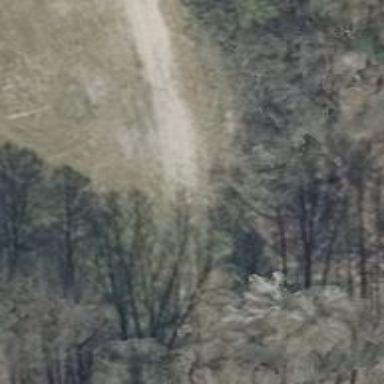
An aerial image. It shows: Sandy track road.